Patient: sex M, age 75
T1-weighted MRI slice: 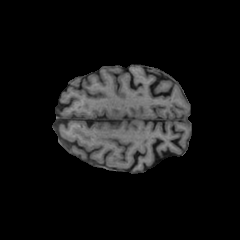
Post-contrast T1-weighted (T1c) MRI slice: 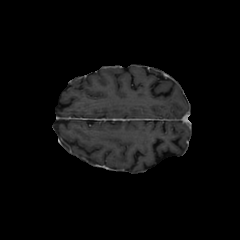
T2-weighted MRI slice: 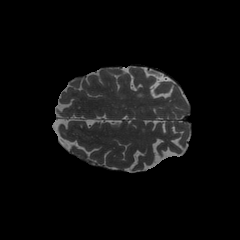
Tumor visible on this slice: no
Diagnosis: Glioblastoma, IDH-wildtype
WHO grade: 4